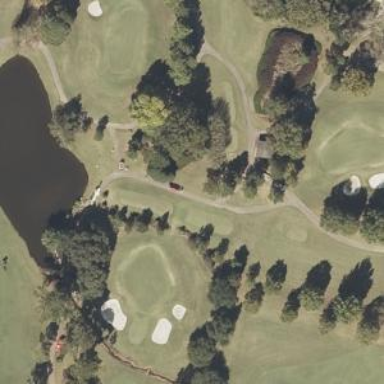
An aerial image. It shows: Golf cartpath that is also road path.